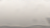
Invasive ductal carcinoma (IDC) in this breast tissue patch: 0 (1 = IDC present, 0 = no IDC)